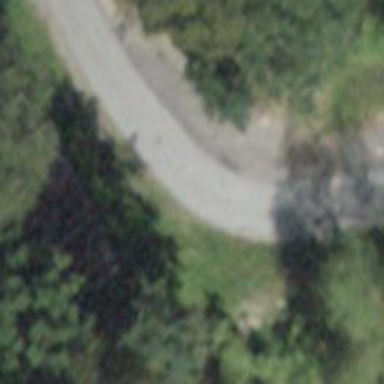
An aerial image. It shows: Unclassified asphalt road with grade1 tracktype.